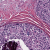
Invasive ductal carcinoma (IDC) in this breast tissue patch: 0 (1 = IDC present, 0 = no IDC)